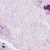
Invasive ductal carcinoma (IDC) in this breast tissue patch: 1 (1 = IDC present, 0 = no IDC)